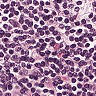
Metastatic tissue present: no